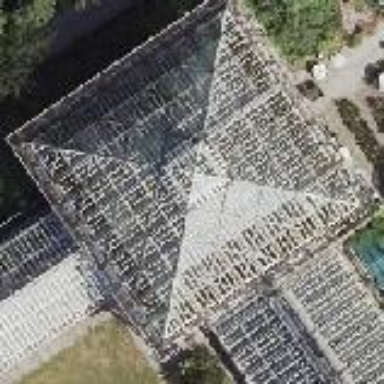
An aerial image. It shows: Greenhouse.